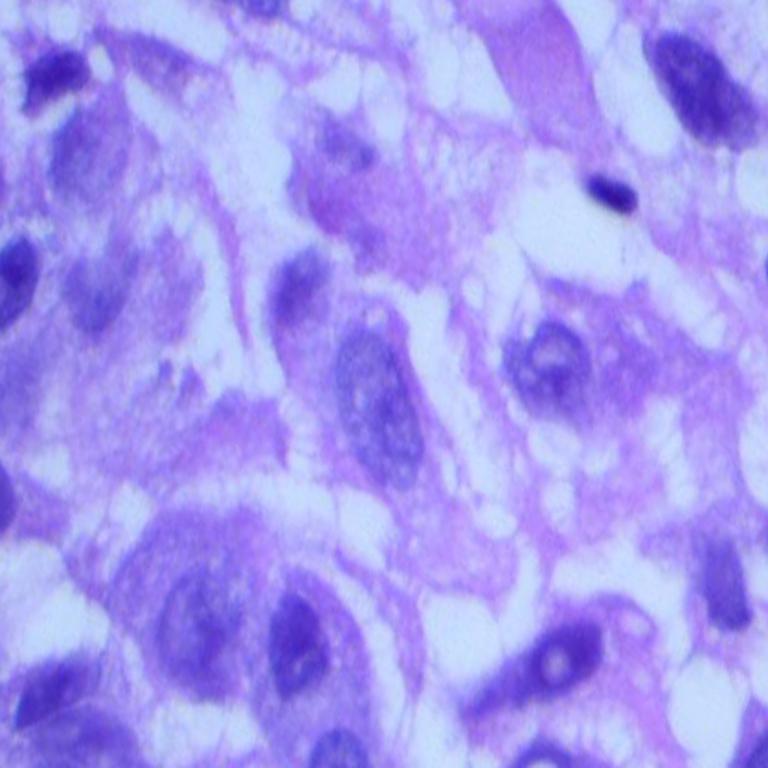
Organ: lung
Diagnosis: squamous carcinomas